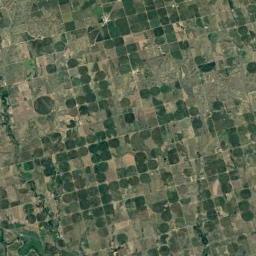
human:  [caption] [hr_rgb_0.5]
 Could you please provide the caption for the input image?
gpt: There are some bare circle farmland and green circle farmland .

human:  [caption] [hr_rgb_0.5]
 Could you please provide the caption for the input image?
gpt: Circular fields vary in size .

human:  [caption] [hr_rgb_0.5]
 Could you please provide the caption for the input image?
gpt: Many green circular farmlands are neatly arranged on the ground .

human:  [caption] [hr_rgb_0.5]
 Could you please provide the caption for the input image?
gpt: Many densely arranged green and brown circular fields .

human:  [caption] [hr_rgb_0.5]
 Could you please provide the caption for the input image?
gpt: There are dozens of circular farmlands distributed irregularly .